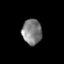
Tissue: skin
Cell type: Epithelial cells
Senescence score: 0.283
Nuclear area (px): 489
Mean DAPI intensity: 127.311